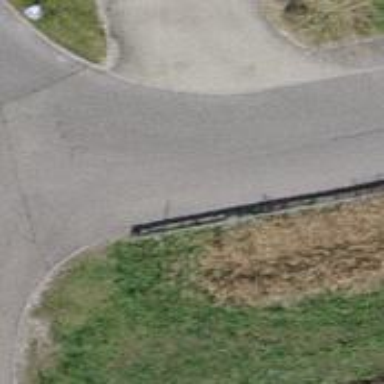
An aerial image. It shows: Road serving as parking aisle.